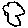
Label: cloud